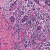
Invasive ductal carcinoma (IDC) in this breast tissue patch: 0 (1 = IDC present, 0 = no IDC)